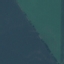
Land use / land cover: AnnualCrop